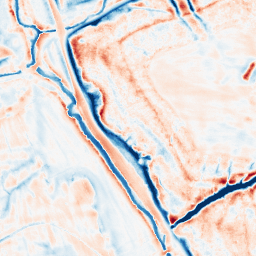
Category: edge_preserving
Decomposition family: bilateral
Decomposition parameters: d: 21
sigma_color: 150
sigma_space: 150
Upsampling method: quartic
Upsampling parameters: scale: 2
Upsampling scale: 2